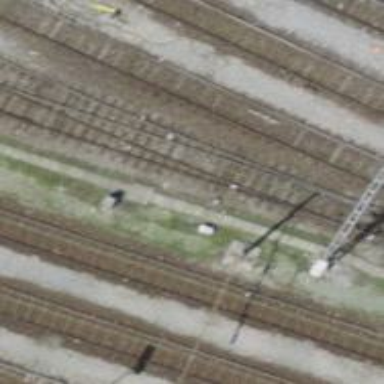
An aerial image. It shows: Railway siding with electrified rails. The voltage for the contact line is 3000/15000 volts.